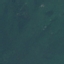
Label: Forest